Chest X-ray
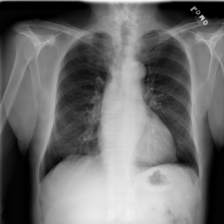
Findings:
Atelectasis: negative
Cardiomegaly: negative
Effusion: negative
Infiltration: negative
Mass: negative
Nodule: negative
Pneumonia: negative
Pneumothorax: negative
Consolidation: negative
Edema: negative
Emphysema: negative
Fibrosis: negative
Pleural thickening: negative
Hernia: negative